Question:
I am having two list:
'''
# on x-axis:
# list1:
[70.434654, 37.147266, 8.<PHONE>, 161.40877, -27.31284, 80.429482, -81.918106, 52.320129, 64.064552, -156.40771, 12.37026, 15.599689, 166.40984, 134.93636, 142.55002, -38.073524, -38.073524, 123.88509, -82.447571, 97.934402, 106.28793]
# on y-axis:
# list2:
[86683.961, -40564.863, 50274.41, 80570.828, 63628.465, -87284.016, 30571.402, -79985.648, -69387.891, 175398.62, -132196.5, -64803.133, -269664.06, 36493.316, 22769.121, 25648.252, 25648.252, 53444.855, 684814.69, 82679.977, 103244.58]
'''
I need to fit a sine curve 'a+bsine(2*3.14*list1+c)' in the data points obtained by plotting list1(on x-axis) against(on-y-axis) using python.
I am not able to get any good result.Can anyone help me with a suitable code,explanation...
Thanks!
this is my graph after plotting the list1(on x-axis) and list2(on y-axis)
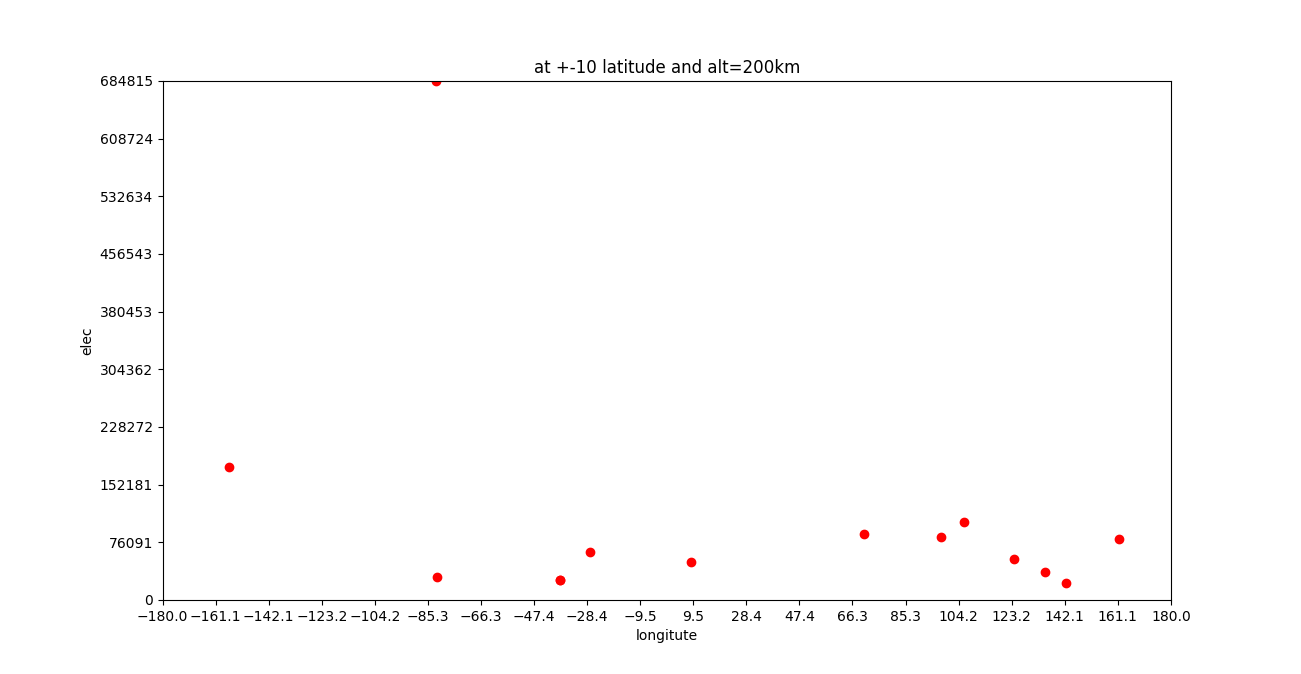
Answer: Well, if you used lmfit setting up and running your fit would look like this:
'''
xdeg = [70.434654, 37.147266, 8.<PHONE>, 161.40877, -27.31284, 80.429482, -81.918106, 52.320129, 64.064552, -156.40771, 12.37026, 15.599689, 166.40984, 134.93636, 142.55002, -38.073524, -38.073524, 123.88509, -82.447571, 97.934402, 106.28793]
y = [86683.961, -40564.863, 50274.41, 80570.828, 63628.465, -87284.016, 30571.402, -79985.648, -69387.891, 175398.62, -132196.5, -64803.133, -269664.06, 36493.316, 22769.121, 25648.252, 25648.252, 53444.855, 684814.69, 82679.977, 103244.58]
import numpy as np
from lmfit import Model
import matplotlib.pyplot as plt
def sinefunction(x, a, b, c):
return a + b * np.sin(x*np.pi/180.0 + c)
smodel = Model(sinefunction)
result = smodel.fit(y, x=xdeg, a=0, b=30000, c=0)
print(result.fit_report())
plt.plot(xdeg, y, 'o', label='data')
plt.plot(xdeg, result.best_fit, '*', label='fit')
plt.legend()
plt.show()
'''
That is assuming your X data is in degrees, and that you really intended to convert that to radians (as numpy's sin() function requires).
But that just addresses the mechanics of how to do the fit (and I'll leave the display of results up to you - it seems like you may need the practice).
The fit result is terrible, because these data are not sinusoidal. They are also not well ordered, which isn't a problem for doing the fit, but does make it harder to see what is going on.